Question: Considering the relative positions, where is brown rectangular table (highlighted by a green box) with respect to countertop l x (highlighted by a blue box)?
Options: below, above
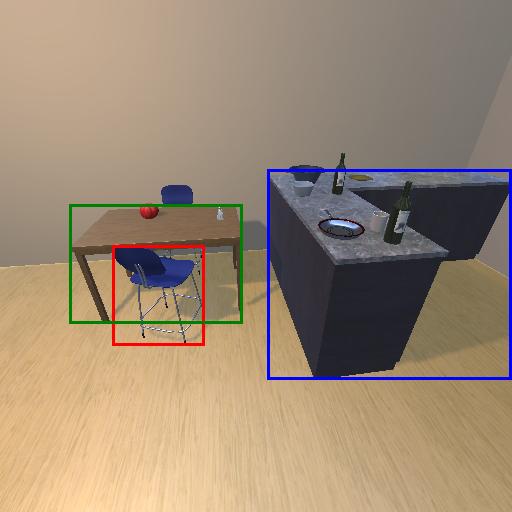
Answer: below